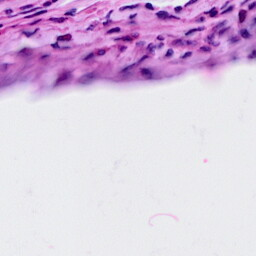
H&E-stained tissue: Cervix